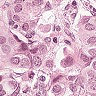
Metastatic tissue present: yes